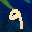
Label: 9